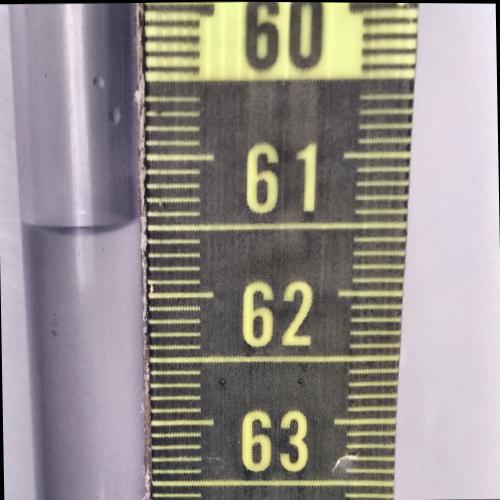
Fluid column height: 61.5 cm